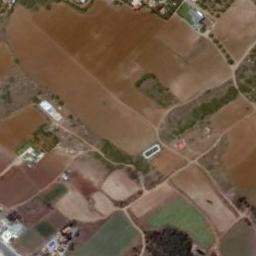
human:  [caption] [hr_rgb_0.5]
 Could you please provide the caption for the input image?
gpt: Some khaki rectangular farmlands of different sizes and trees are on the ground and some houses are surrounded by these farmlands .

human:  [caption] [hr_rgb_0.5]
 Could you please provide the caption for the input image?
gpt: There are some buildings beside rectangular farmlands .

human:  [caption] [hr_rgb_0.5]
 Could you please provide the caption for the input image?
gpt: Many rectangular-shaped farmlands of varying sizes mixed with green, Khaki, Brown and tan .

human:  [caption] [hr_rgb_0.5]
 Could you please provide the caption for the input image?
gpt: There are some green and bare rectangular farmland .

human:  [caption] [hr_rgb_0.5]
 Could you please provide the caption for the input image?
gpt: There are some brown rectangular farmlands and buildings .